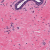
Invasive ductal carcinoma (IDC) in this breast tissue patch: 0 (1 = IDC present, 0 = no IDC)